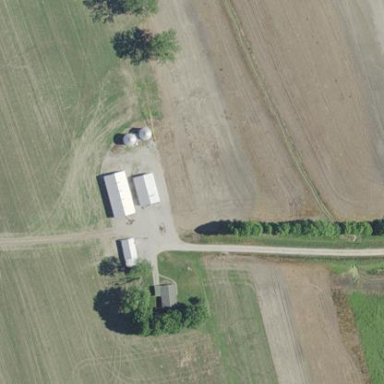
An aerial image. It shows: Farmyard area.